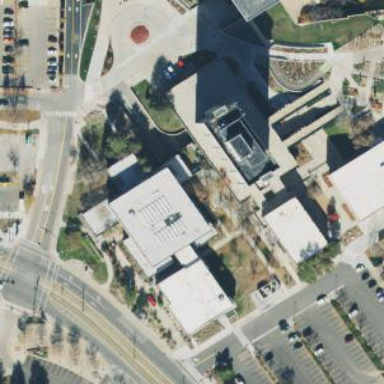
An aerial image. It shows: University building.